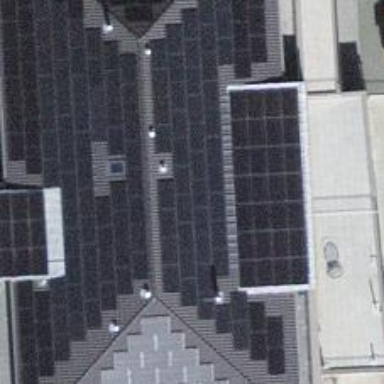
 consisting of solar photovoltaic panels."